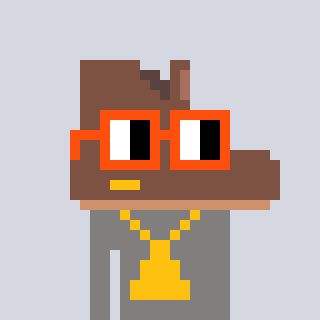
a pixel art character with square orange glasses, a boot-shaped head and a bluegrey-colored body on a cool background